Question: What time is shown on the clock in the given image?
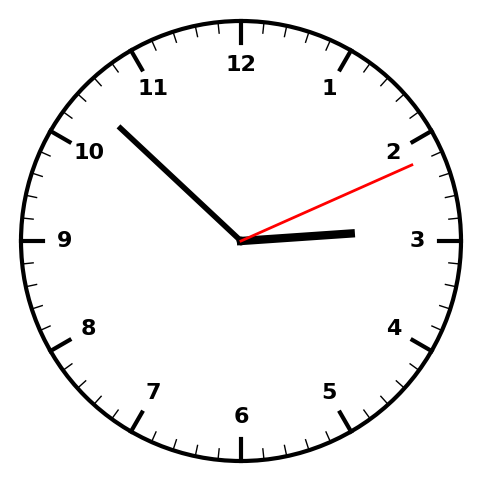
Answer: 02:52:11